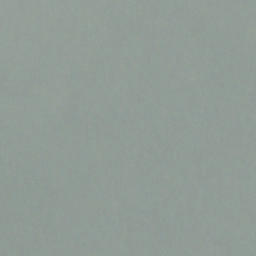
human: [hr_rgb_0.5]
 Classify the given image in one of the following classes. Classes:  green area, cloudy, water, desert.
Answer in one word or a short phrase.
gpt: cloudy